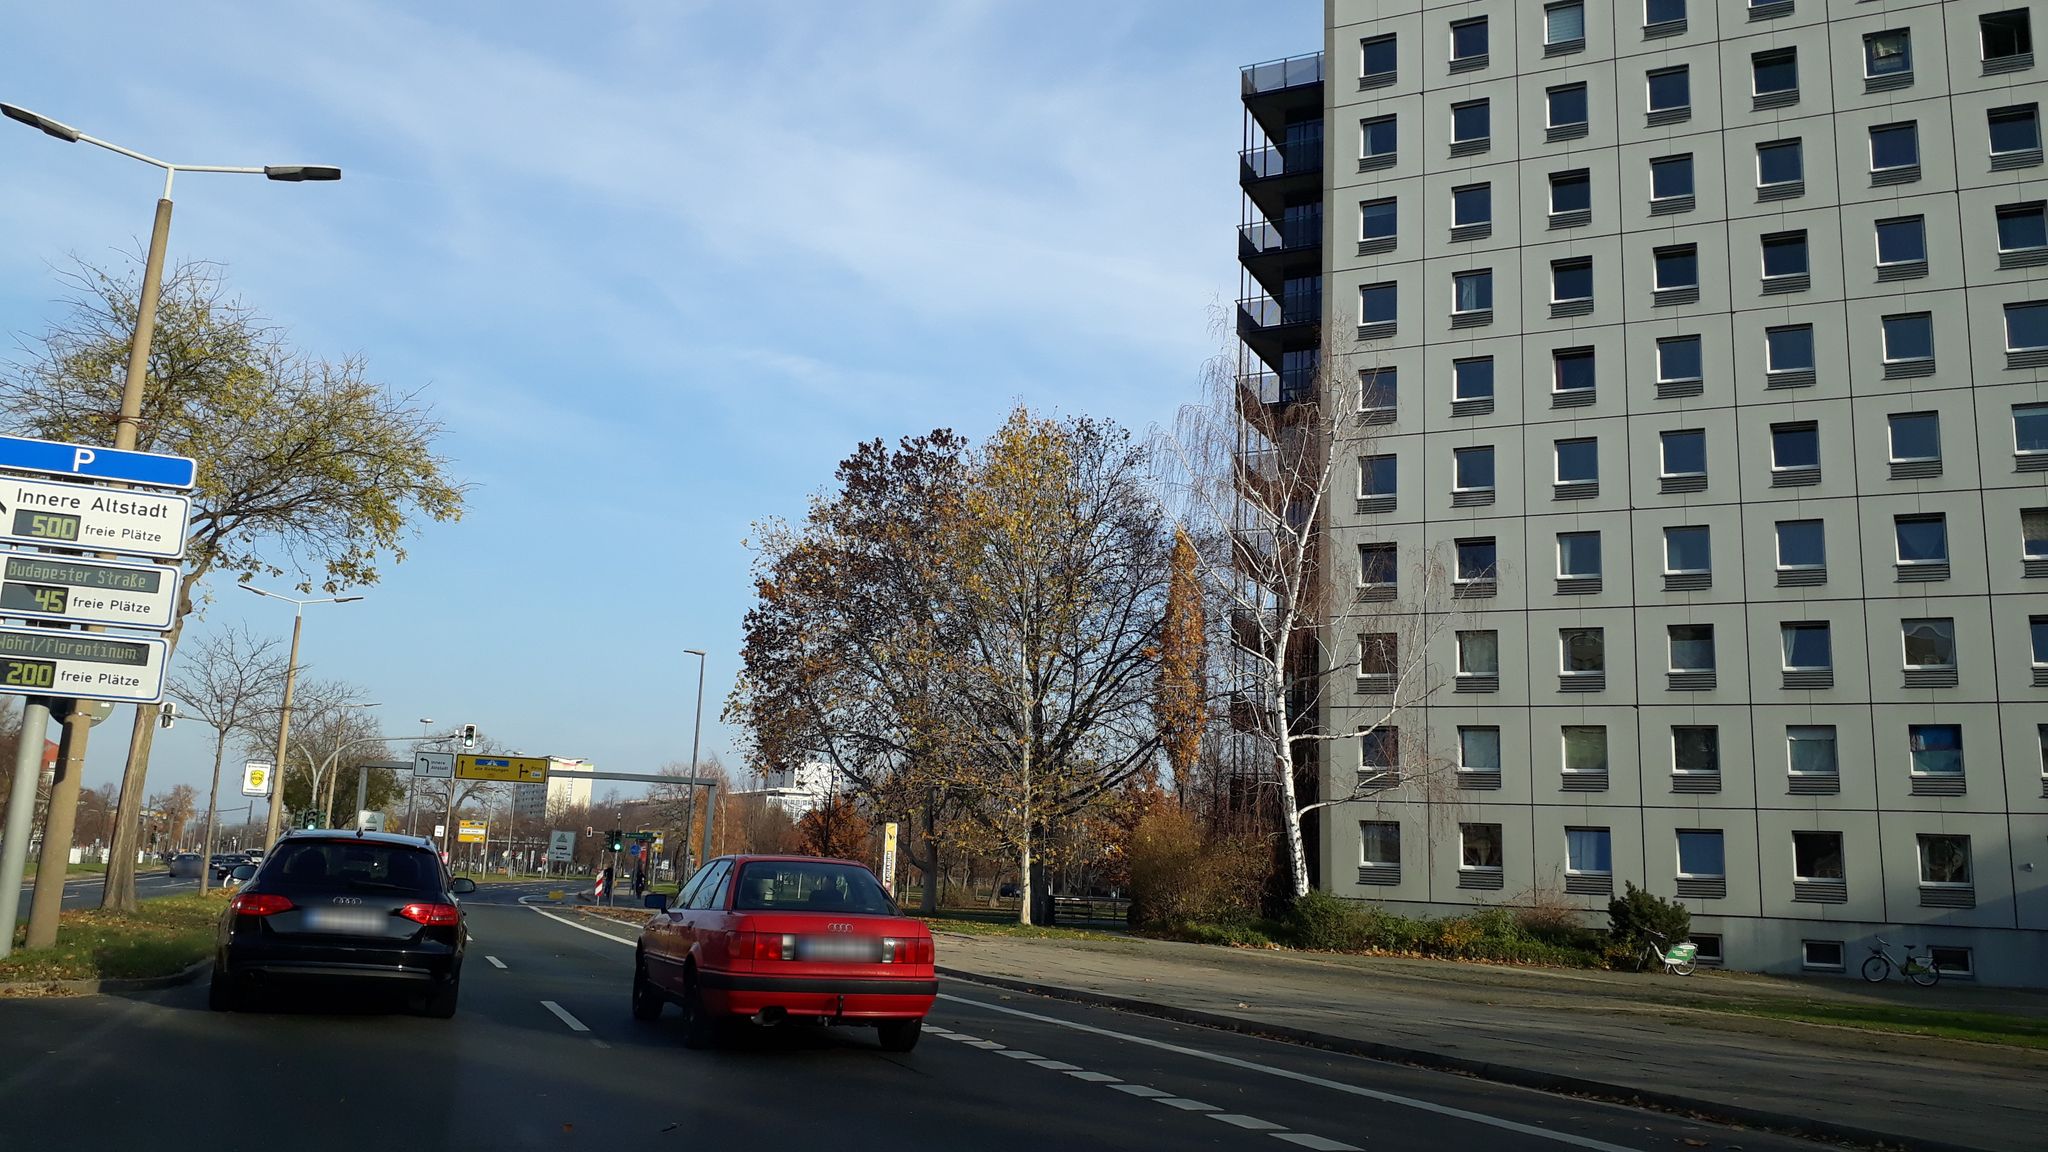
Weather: clear
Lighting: day
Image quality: good
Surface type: driving surface
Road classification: primary
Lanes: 2
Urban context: urban centre
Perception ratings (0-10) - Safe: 3.84, Lively: 6.42, Beautiful: 5.82, Boring: 2.23, Depressing: 2.82, Wealthy: 6.73